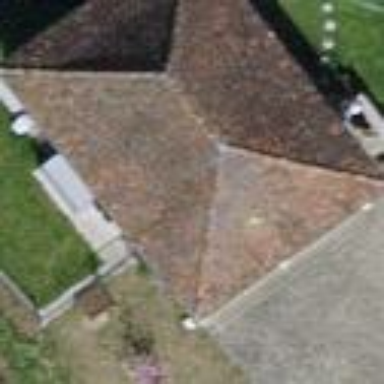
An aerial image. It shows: Building with tile roof.